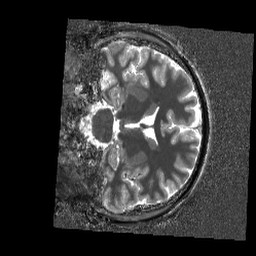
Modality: T1w
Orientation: coronal